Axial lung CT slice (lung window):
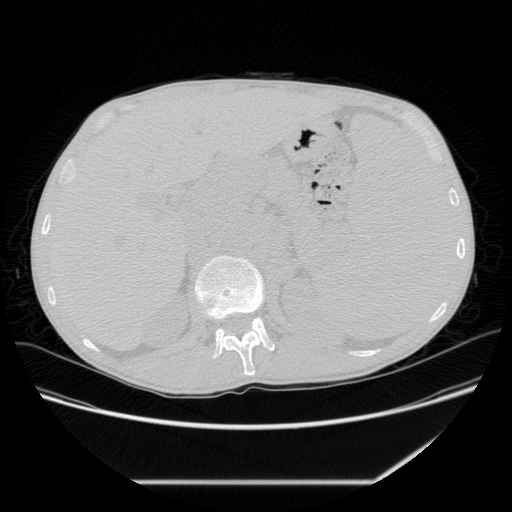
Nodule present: no